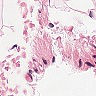
Metastatic tissue present: no